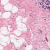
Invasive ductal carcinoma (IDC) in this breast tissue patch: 0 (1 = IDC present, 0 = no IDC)